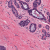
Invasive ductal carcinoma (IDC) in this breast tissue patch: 0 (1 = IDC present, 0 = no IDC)